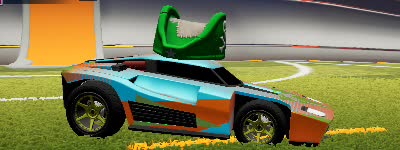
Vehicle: breakout